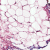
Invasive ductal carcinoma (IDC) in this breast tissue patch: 0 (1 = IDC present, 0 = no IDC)